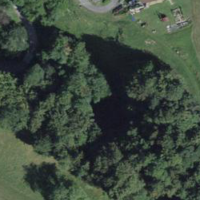
EUNIS habitat code: 24
Species observed at this site:
Cardamine heptaphylla